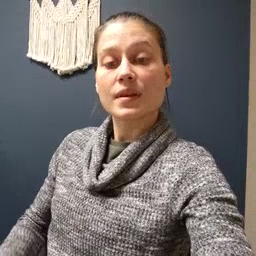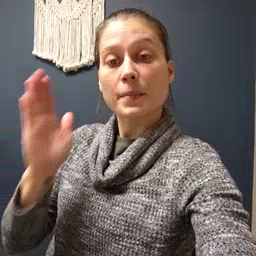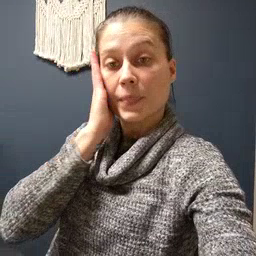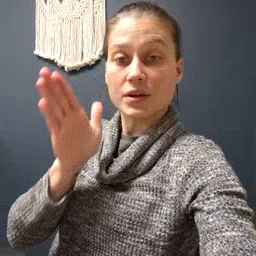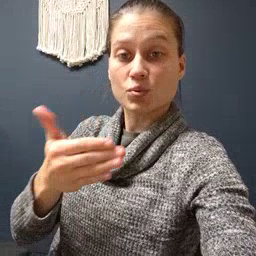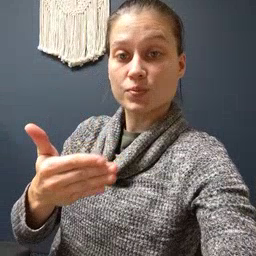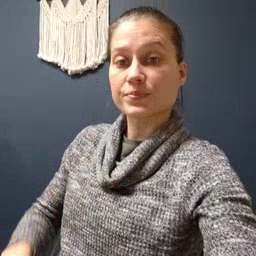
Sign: bedroom